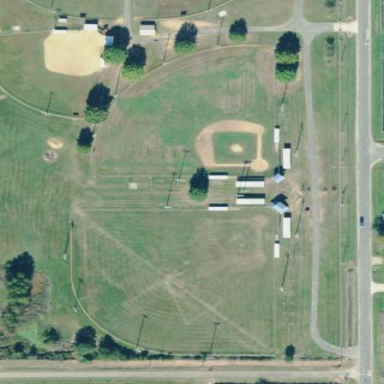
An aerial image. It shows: Baseball pitch for leisure land.